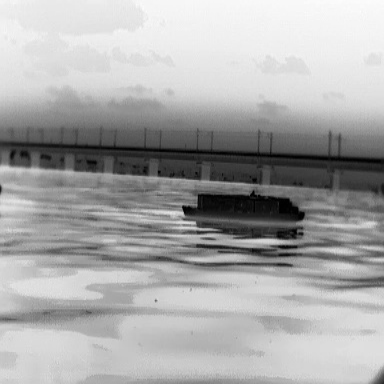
There is a fishing_boat in the infrared image.